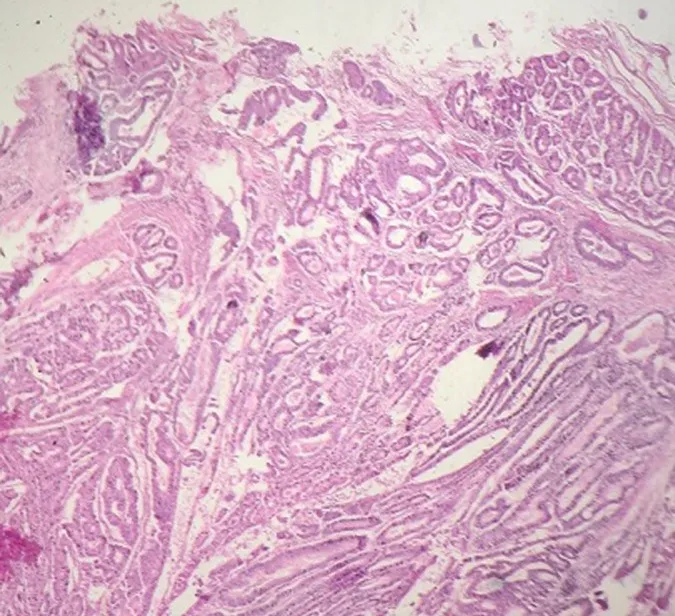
adenocarcinomatous component.
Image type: pathology (h&e)